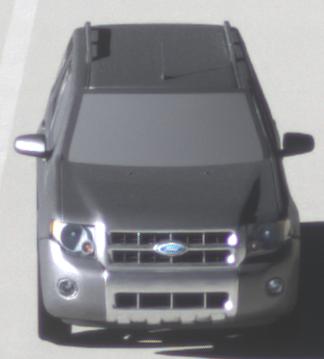
Make: Ford
Model: Escape Hybrid
Detailed model: -
Model produced from: 2004
Model produced until: 2012
Doors: 5
Color: gray
Road condition: dry road
Daytime: morning or afternoon
Contrast: high contrast